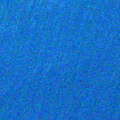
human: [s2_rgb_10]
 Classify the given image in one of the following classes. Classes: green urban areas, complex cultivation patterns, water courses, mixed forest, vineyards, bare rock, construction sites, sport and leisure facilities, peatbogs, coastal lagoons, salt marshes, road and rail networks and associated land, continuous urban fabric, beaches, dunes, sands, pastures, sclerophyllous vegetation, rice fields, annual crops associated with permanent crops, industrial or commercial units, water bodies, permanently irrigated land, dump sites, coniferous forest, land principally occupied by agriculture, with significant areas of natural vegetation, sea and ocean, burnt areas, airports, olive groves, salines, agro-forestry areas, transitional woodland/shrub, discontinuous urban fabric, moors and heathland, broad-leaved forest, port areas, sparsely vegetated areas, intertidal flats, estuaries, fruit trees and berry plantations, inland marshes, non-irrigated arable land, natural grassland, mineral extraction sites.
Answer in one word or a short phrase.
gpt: sea and ocean